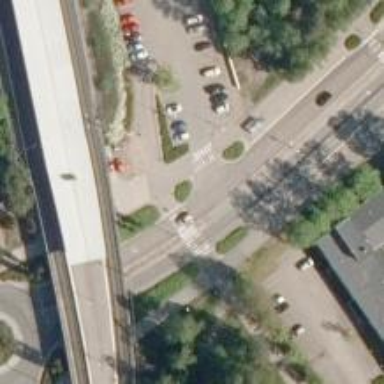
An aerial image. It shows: Uncontrolled crossing with central island on the road.